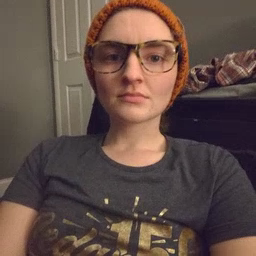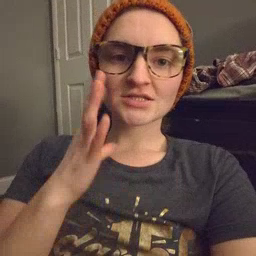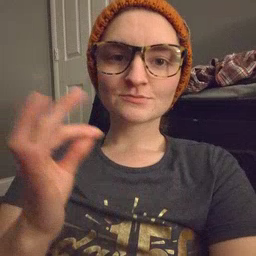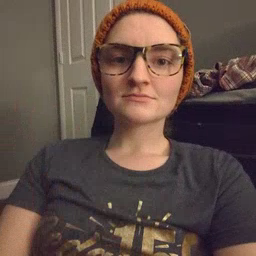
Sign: cat